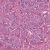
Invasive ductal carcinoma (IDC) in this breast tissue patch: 1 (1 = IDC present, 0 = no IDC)